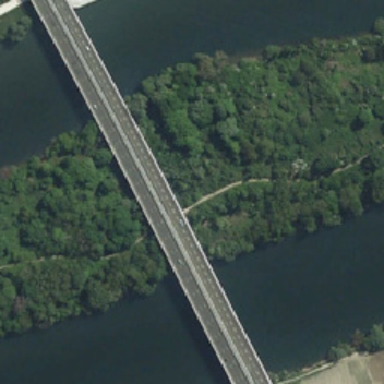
There is a bridge on the river there are many green trees on the bridge and there are many green trees on the island .